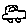
Label: car